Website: home-depot
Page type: delivery-shipping
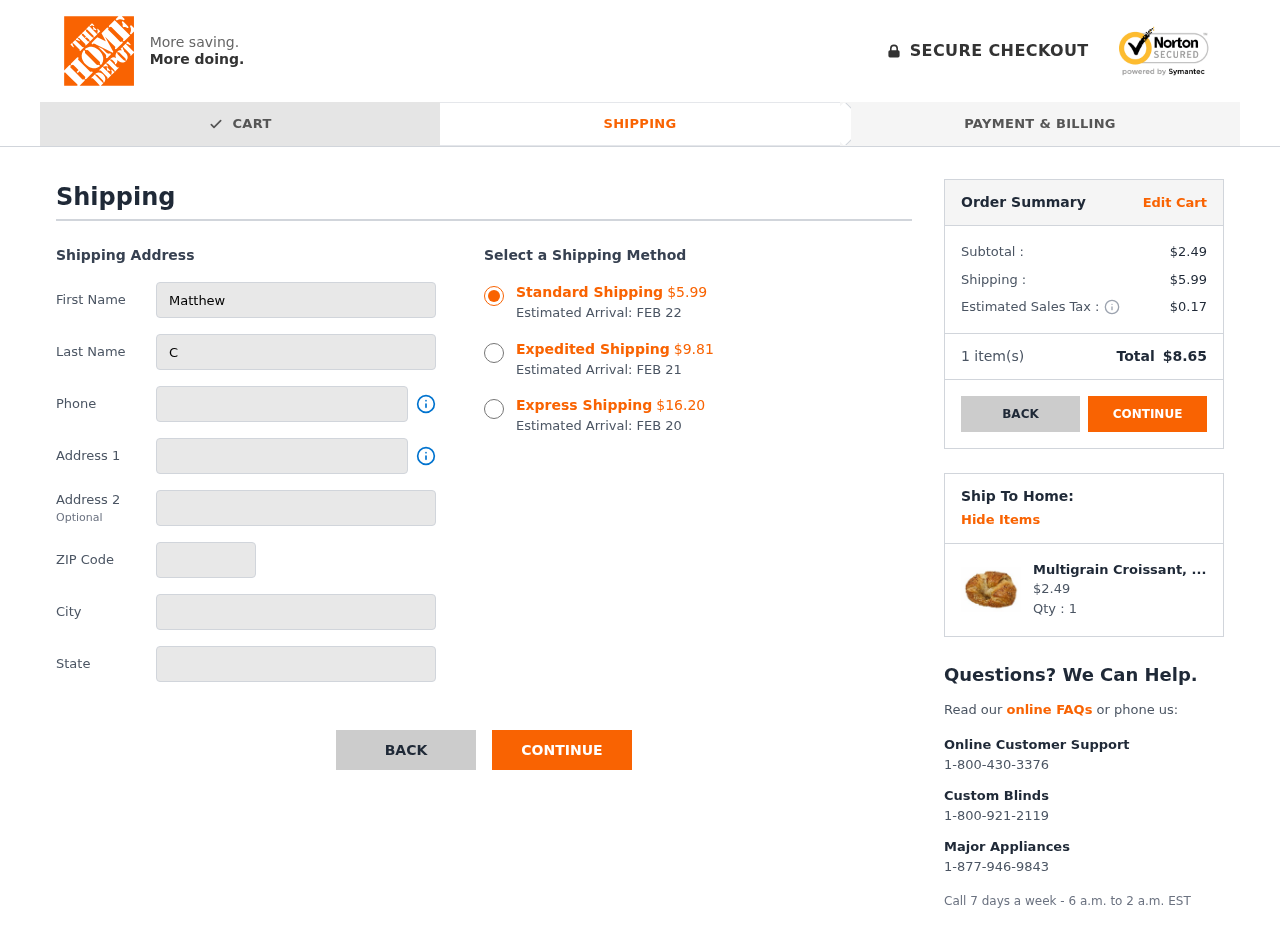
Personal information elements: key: PII_CITY
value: New Crystalhaven
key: PII_FIRSTNAME
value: Matthew
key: PII_LASTNAME
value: Coleman
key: PII_PHONE
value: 5137653746
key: PII_POSTCODE
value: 44532
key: PII_STATE
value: Texas
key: PII_STREET
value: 772 Sims Port
Product elements: key: PRODUCT1_NAME
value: Multigrain Croissant, 3.5 oz
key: PRODUCT1_PRICE
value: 2.49
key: PRODUCT1_QUANTITY
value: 1
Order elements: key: ORDER_SHIPPING_COST_STANDARD
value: $5.99
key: ORDER_DELIVERY_DATE
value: FEB 22
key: ORDER_SHIPPING_COST_EXPEDITED
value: $9.81
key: ORDER_DELIVERY_DATE_EXPEDITED
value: FEB 21
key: ORDER_SHIPPING_COST_EXPRESS
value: $16.20
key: ORDER_DELIVERY_DATE_EXPRESS
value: FEB 20
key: ORDER_SUBTOTAL
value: $2.49
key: ORDER_SHIPPING_COST
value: $5.99
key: ORDER_TAX
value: $0.17
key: ORDER_NUM_ITEMS
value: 1
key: ORDER_TOTAL
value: $8.65